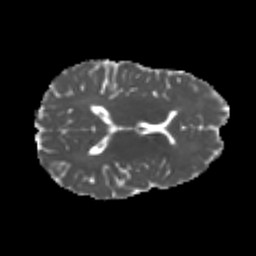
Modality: MD
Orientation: axial
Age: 20
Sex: female
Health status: healthy
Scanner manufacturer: philips
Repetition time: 7.385 s
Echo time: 0.08599 s